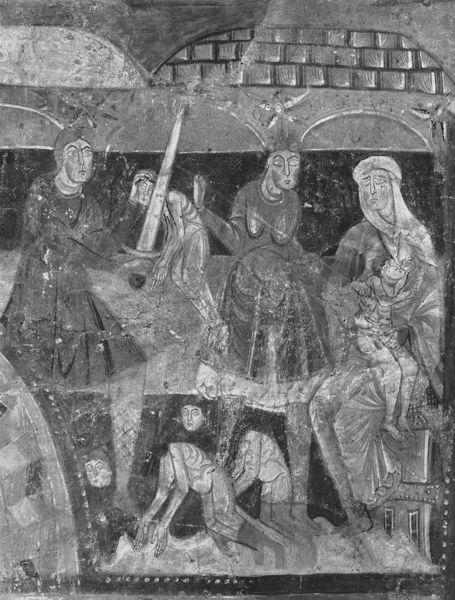
Titel: Saint-Aignan in Brinay-sur-Cher
Standort: Brinay-sur-Cher, Saint-Aignan (EU - F)
Schlagwörter: mann, wasser, frauen, menschen, busen, frau, grau, männer, tuch, gericht, kappe, mütze, steine, tod, kind, mauer, rad, bögen, fugen, knechte, schwarzweiß, schwert, hölle, jüngstes gericht, krieger, seelen, fresko, maria, islam, sklaven, sultan, knecht, urteil